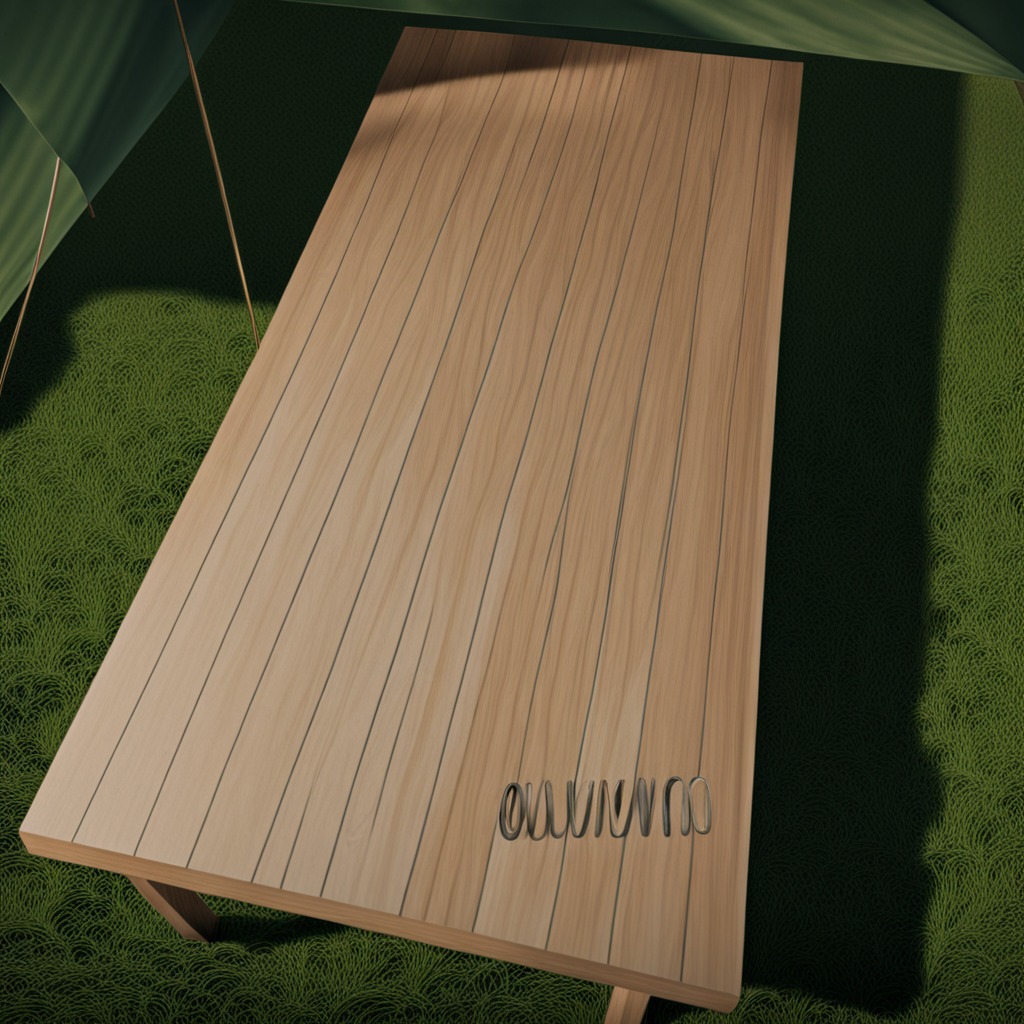
A coiled metal spring is lying on the wooden table.